Question: In my chat system i am adding smileys from a list that i have.
I would like to make those smileys scrolls down like <URL> does

only that i would like it to be in the input file so that right from the input file, my visitors can choose a smile and as they click the code goes to the input file.
So far this is the script i have that adds smileys on click
'''
<script type="text/javascript" src="js/jquery/jquery-2.1.3.min.js"></script>
</script><script language="Javascript">
$(document).on('click', '#emoticons a', function() {
var smiley = $(this).attr('title');
var caretPos = caretPos();
var strBegin = $('#description').val().substring(0, caretPos);
var strEnd = $('#description').val().substring(caretPos);
$('#description').val( strBegin + " " + smiley + " " + strEnd);
function caretPos()
{
var el = document.getElementById("description");
var pos = 0;
// IE Support
if (document.selection)
{
el.focus ();
var Sel = document.selection.createRange();
var SelLength = document.selection.createRange().text.length;
Sel.moveStart ('character', -el.value.length);
pos = Sel.text.length - SelLength;
}
// Firefox support
else if (el.selectionStart || el.selectionStart == '0')
pos = el.selectionStart;
return pos;
}
});
</script>
<input type="text" id="description" name="description">
<div id="emoticons">
<a href="#" title=":)"><img alt=":)" border="0" src="http://markitup.jaysalvat.com/examples/markitup/sets/bbcode/images/emoticon-happy.png" /></a>
<a href="#" title=":("><img alt=":(" border="0" src="http://markitup.jaysalvat.com/examples/markitup/sets/bbcode/images/emoticon-unhappy.png" /></a>
<a href="#" title=":o"><img alt=":o" border="0" src="http://markitup.jaysalvat.com/examples/markitup/sets/bbcode/images/emoticon-surprised.png" /></a>
</div>
'''
How can i achieve that please ?
Thanks
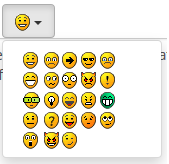
Answer: You can try inheriting from the website example you have provided. You need to add jquery and bootstrap JS as dependencies. Check this <URL>
JS Code:
'''
function textWithSmilies(text) { // Function that change the textarea content in a string including smilies icons
// Create 2 array: 1 containing the smiley BBCode, the second containing a part of their file name
var findSmiliesShortcuts = [/😄/g, /:sad:/g, /:arrow:/g, /🆒/g, /😢/g, /😁/g, /😕/g, /:bigeyes:/g, /:evil:/g, /:exclaim:/g, /:geek:/g, /:idea:/g, /:lol:/g, /:mad:/g, /:green:/g, /:neutral:/g, /❓/g, /:happy:/g, /:redface:/g, /:rolleyes:/g, /:surprised:/g, /:devil:/g, /😉/g];
var replaceSmiliesImg = ['smile', 'sad', 'arrow', 'cool', 'cry', 'grin', 'confused', 'bigeyes', 'evil', 'exclaim', 'geek', 'idea', 'lol', 'mad', 'green', 'neutral', 'question', 'happy', 'redface', 'rolleyes', 'surprised', 'devil', 'wink'];
for (i = 0; i < findSmiliesShortcuts.length; i++) {
text = text.replace(findSmiliesShortcuts[i], '<img src="http://www.tipocode.com/images/smilies/icon_' + replaceSmiliesImg[i] + '.gif" alt="" />'); // Replace all smilies BBCode by their image
}
text = text.replace(/
/g, '<br />'); // Replace new lines by <br />
return text;
}
$(function() {
// This function allow to insert text or smiley in the textarea where the cursor is
jQuery.fn.extend({
insertAtCaret: function(myValue) {
return this.each(function(i) {
if (document.selection) {
//For browsers like Internet Explorer
this.focus();
sel = document.selection.createRange();
sel.text = myValue;
this.focus();
}
else if (this.selectionStart || this.selectionStart == '0') {
//For browsers like Firefox and Webkit based
var startPos = this.selectionStart;
var endPos = this.selectionEnd;
var scrollTop = this.scrollTop;
this.value = this.value.substring(0, startPos)+myValue+this.value.substring(endPos,this.value.length);
this.focus();
this.selectionStart = startPos + myValue.length;
this.selectionEnd = startPos + myValue.length;
this.scrollTop = scrollTop;
} else {
this.value += myValue;
this.focus();
}
})
}
});
$('#myTextarea').val(''); // We first empty the textarea
$('#myForm #clear').click(function() { // Clear everything when click on the "Clear" button
$('#myTextarea').val('');
$('#output').text('');
$('#submitOutput').text('');
});
$('#myForm #submit').click(function() { // When click on "Submit" button
$('#submitOutput').html('<div class="well well-sm">' + textWithSmilies($('#myTextarea').val()) + '</div>'); // Add the textarea content in the <div="submitOutput"> markup
});
$('img#addSmiley').on('click', function() { // When click on a smiley
smiley = $(this).attr('alt'); // We take it's attribute alt which contains the unique smiley BBCode choosen
$('#myTextarea').insertAtCaret(smiley); // Call the function "insertAtCaret" and insert the smiley BBCode in the textarea where the cursor is
var text = textWithSmilies($('#myTextarea').val()); // Call function "textWithSmilies" and change smilies BBCode by their icon
$('#output').html(text); // Display in div=output markup
return false;
});
$('#myTextarea').keyup(function(){ // When keyup in the textarea (when you pull up the key)
var text = textWithSmilies($(this).val()); // Call function "textWithSmilies" and change smilies BBCode by their icon
$('#output').html(text); // Display in div=output markup
});
});
'''
HTML Code:
'''
<input type="text" id="description" name="description"/>
<div class="btn-group">
<button data-toggle="dropdown" class="btn btn-default dropdown-toggle" type="button">
<img alt="" src="http://www.tipocode.com/images/smilies/icon_smile.gif"> <span class="caret"></span>
</button>
<ul role="menu" class="dropdown-menu"><li><a href="#"><table><tbody><tr>
<td><img alt="😄" id="addSmiley" src="http://www.tipocode.com/images/smilies/icon_smile.gif">&nbsp;</td><td><img alt=":sad:" id="addSmiley" src="http://www.tipocode.com/images/smilies/icon_sad.gif">&nbsp;</td><td><img alt=":arrow:" id="addSmiley" src="http://www.tipocode.com/images/smilies/icon_arrow.gif">&nbsp;</td><td><img alt="🆒" id="addSmiley" src="http://www.tipocode.com/images/smilies/icon_cool.gif">&nbsp;</td><td><img alt="😢" id="addSmiley" src="http://www.tipocode.com/images/smilies/icon_cry.gif">&nbsp;</td></tr><tr><td><img alt="😁" id="addSmiley" src="http://www.tipocode.com/images/smilies/icon_grin.gif">&nbsp;</td><td><img alt="😕" id="addSmiley" src="http://www.tipocode.com/images/smilies/icon_confused.gif">&nbsp;</td><td><img alt=":bigeyes:" id="addSmiley" src="http://www.tipocode.com/images/smilies/icon_bigeyes.gif">&nbsp;</td><td><img alt=":evil:" id="addSmiley" src="http://www.tipocode.com/images/smilies/icon_evil.gif">&nbsp;</td><td><img alt=":exclaim:" id="addSmiley" src="http://www.tipocode.com/images/smilies/icon_exclaim.gif">&nbsp;</td></tr><tr><td><img alt=":geek:" id="addSmiley" src="http://www.tipocode.com/images/smilies/icon_geek.gif">&nbsp;</td><td><img alt=":idea:" id="addSmiley" src="http://www.tipocode.com/images/smilies/icon_idea.gif">&nbsp;</td><td><img alt=":lol:" id="addSmiley" src="http://www.tipocode.com/images/smilies/icon_lol.gif">&nbsp;</td><td><img alt=":mad:" id="addSmiley" src="http://www.tipocode.com/images/smilies/icon_mad.gif">&nbsp;</td><td><img alt=":green:" id="addSmiley" src="http://www.tipocode.com/images/smilies/icon_green.gif">&nbsp;</td></tr><tr><td><img alt=":neutral:" id="addSmiley" src="http://www.tipocode.com/images/smilies/icon_neutral.gif">&nbsp;</td><td><img alt="❓" id="addSmiley" src="http://www.tipocode.com/images/smilies/icon_question.gif">&nbsp;</td><td><img alt=":happy:" id="addSmiley" src="http://www.tipocode.com/images/smilies/icon_happy.gif">&nbsp;</td><td><img alt=":redface:" id="addSmiley" src="http://www.tipocode.com/images/smilies/icon_redface.gif">&nbsp;</td><td><img alt=":rolleyes:" id="addSmiley" src="http://www.tipocode.com/images/smilies/icon_rolleyes.gif">&nbsp;</td></tr><tr><td><img alt=":surprised:" id="addSmiley" src="http://www.tipocode.com/images/smilies/icon_surprised.gif">&nbsp;</td><td><img alt=":devil:" id="addSmiley" src="http://www.tipocode.com/images/smilies/icon_devil.gif">&nbsp;</td><td><img alt="😉" id="addSmiley" src="http://www.tipocode.com/images/smilies/icon_wink.gif">&nbsp;</td> </tr></tbody></table></a></li></ul>
</div>
<div id="output"></div>
'''